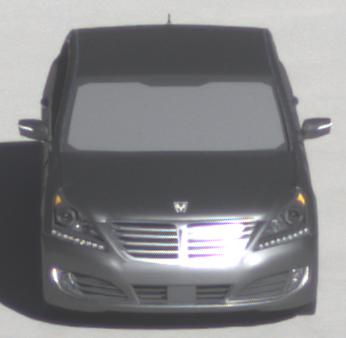
Make: Hyundai
Model: Equus
Detailed model: Gen. 2 VI
Model produced from: 2009
Model produced until: 2016
Doors: 4
Color: gray
Road condition: dry road
Daytime: morning or afternoon
Contrast: high contrast